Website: home-depot
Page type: billing-address
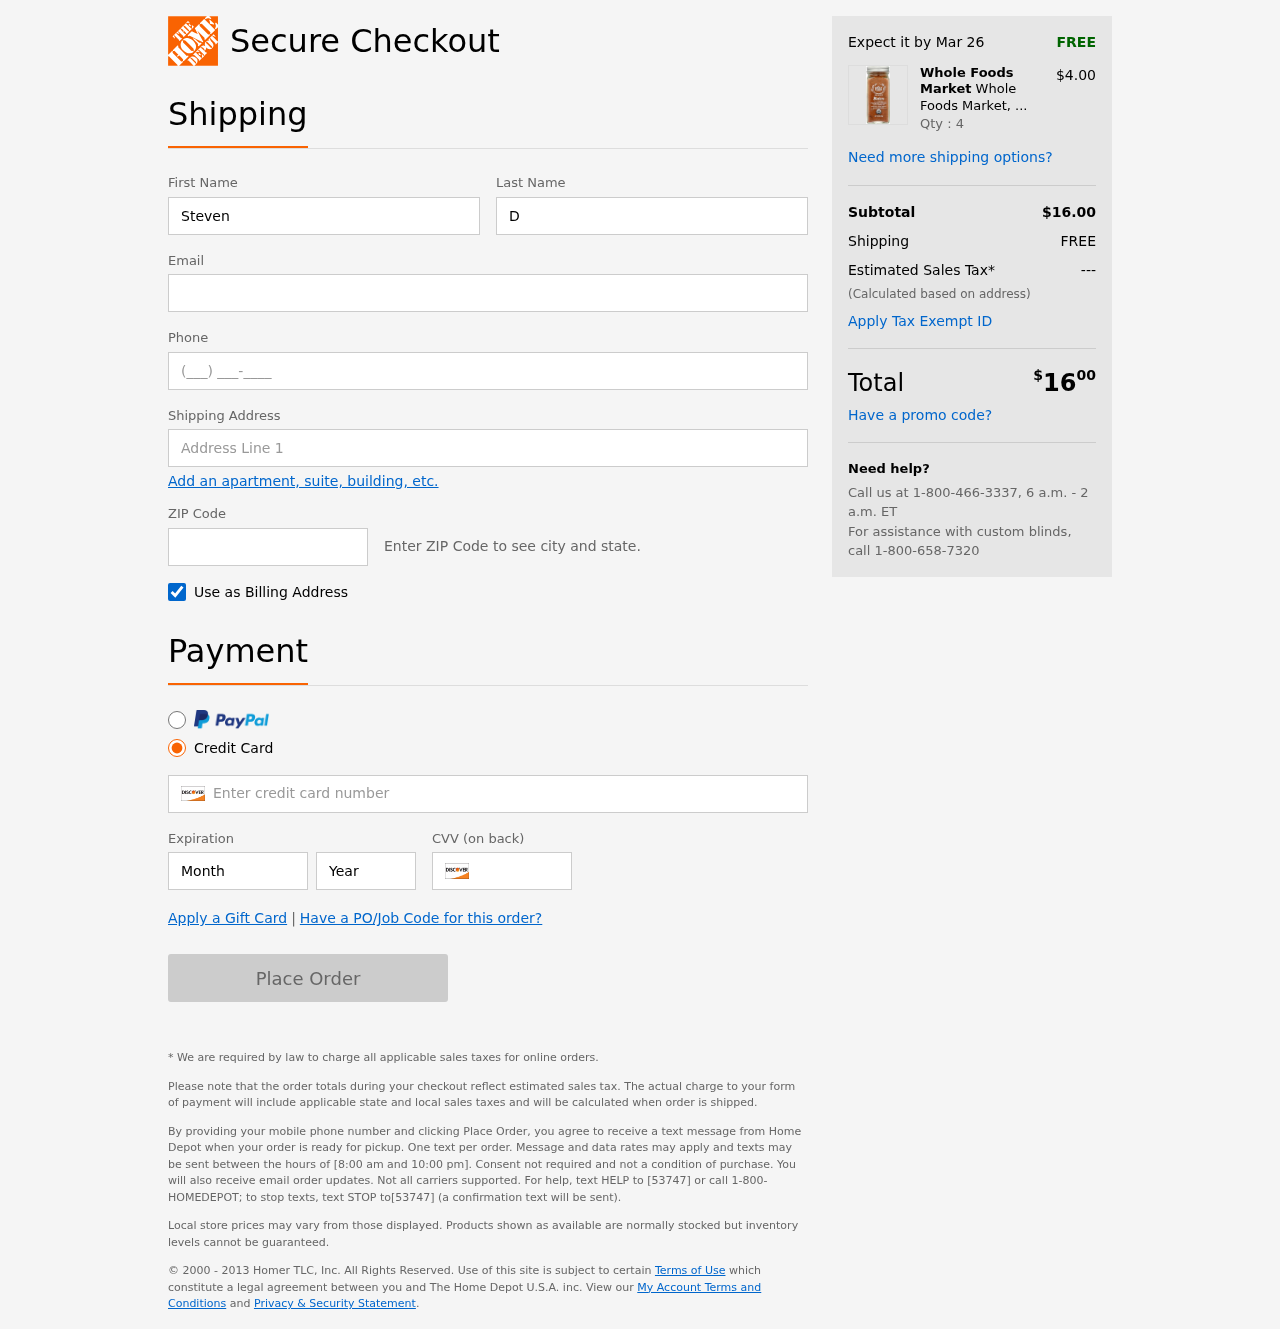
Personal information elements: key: PII_FIRSTNAME
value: Steven
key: PII_LASTNAME
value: Davis
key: PII_EMAIL
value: steven.davis@hotmail.com
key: PII_PHONE
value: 4876974884
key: PII_STREET
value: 588 Stephen Points Suite 343
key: PII_POSTCODE
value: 27834
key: PII_CARD_NUMBER
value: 6533 8219 5638 2313
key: PII_CARD_EXPIRY_MONTH
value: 10
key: PII_CARD_CVV
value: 542
Product elements: key: PRODUCT1_BRAND
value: Whole Foods Market
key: PRODUCT1_NAME
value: Whole Foods Market, Organic Berbere Seasoning, 2.19 oz
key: PRODUCT1_PRICE
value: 4
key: PRODUCT1_QUANTITY
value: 4
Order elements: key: ORDER_DELIVERY_DATE
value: Mar 26
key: ORDER_SUBTOTAL
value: $16.00
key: ORDER_SHIPPING_COST
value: FREE
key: ORDER_TAX
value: ---
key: ORDER_TOTAL2
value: $1600